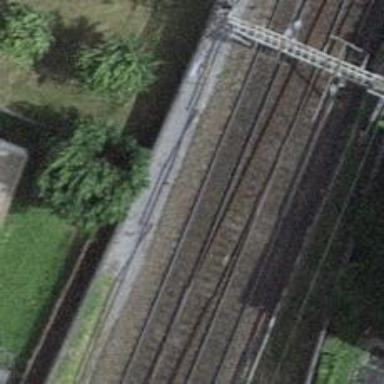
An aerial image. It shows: Railway with electrified contact lines.